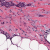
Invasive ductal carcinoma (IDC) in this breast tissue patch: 0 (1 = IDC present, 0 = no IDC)